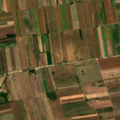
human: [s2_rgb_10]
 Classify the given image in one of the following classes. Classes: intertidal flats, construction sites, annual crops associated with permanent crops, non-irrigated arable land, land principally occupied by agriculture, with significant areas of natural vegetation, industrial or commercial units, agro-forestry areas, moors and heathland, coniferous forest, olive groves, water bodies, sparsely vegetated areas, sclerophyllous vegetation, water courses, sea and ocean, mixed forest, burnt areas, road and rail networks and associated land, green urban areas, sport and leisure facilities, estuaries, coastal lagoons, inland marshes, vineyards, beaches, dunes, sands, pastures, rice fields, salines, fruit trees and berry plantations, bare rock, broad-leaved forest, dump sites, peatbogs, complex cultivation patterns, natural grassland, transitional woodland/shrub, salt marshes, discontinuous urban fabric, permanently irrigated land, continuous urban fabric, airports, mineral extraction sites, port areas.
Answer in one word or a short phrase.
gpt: non-irrigated arable land, complex cultivation patterns